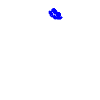
Particle: proton